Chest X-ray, PA view. Patient: 62 years old, sex F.
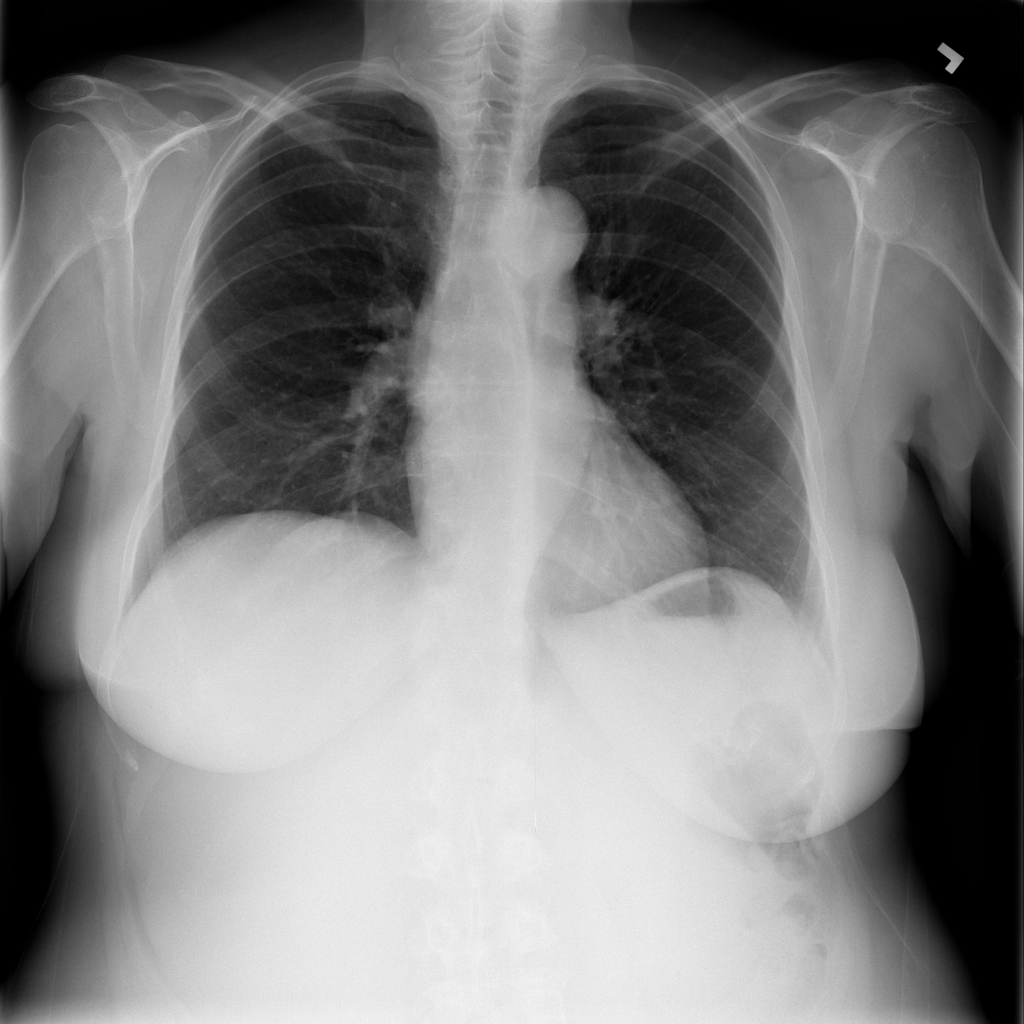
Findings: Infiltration